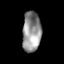
Tissue: skin
Cell type: Epithelial cells
Senescence score: 0.2815
Nuclear area (px): 730
Mean DAPI intensity: 146.486